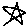
Label: star